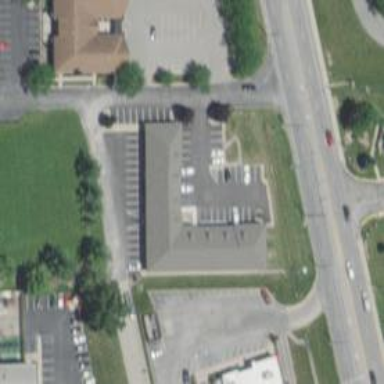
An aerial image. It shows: Healthcare building.